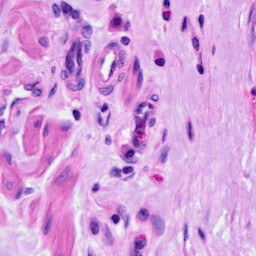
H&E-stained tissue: Ovarian